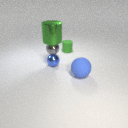
small blue metal sphere below small gray metal sphere